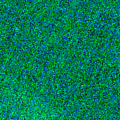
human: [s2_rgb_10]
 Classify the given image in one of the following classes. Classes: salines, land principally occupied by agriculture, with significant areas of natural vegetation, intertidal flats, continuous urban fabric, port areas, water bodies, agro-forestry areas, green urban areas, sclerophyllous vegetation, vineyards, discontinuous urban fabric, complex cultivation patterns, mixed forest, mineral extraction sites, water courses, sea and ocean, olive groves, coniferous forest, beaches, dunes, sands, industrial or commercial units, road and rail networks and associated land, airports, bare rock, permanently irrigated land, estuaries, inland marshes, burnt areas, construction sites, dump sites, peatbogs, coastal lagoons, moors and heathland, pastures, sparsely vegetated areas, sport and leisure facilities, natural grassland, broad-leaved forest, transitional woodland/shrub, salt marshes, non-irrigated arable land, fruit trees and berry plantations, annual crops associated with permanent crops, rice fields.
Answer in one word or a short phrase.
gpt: sea and ocean